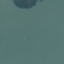
Land use / land cover: SeaLake